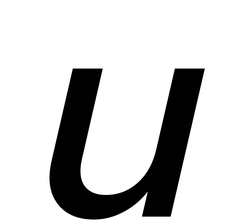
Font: InstrumentSans-Italic_Medium_Italic